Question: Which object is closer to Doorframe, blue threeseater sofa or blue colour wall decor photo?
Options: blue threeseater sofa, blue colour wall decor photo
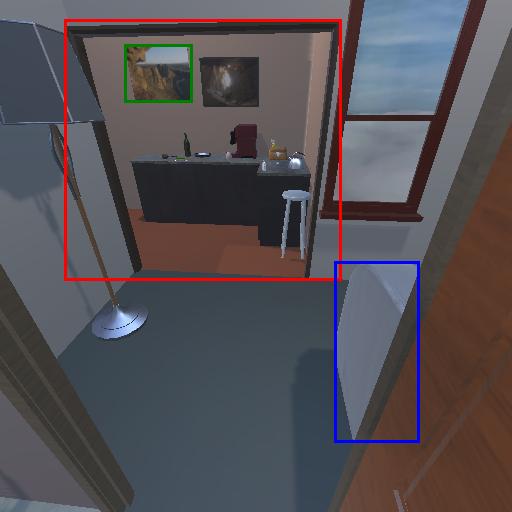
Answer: blue threeseater sofa